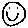
Label: smiley face